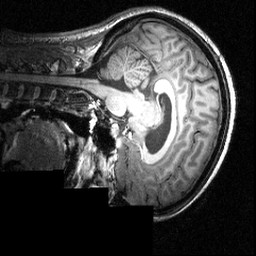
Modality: T1w
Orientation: sagittal
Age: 22
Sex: female
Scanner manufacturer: siemens
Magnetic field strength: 3.951 T
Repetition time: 1.5 s
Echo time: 0.00335 s